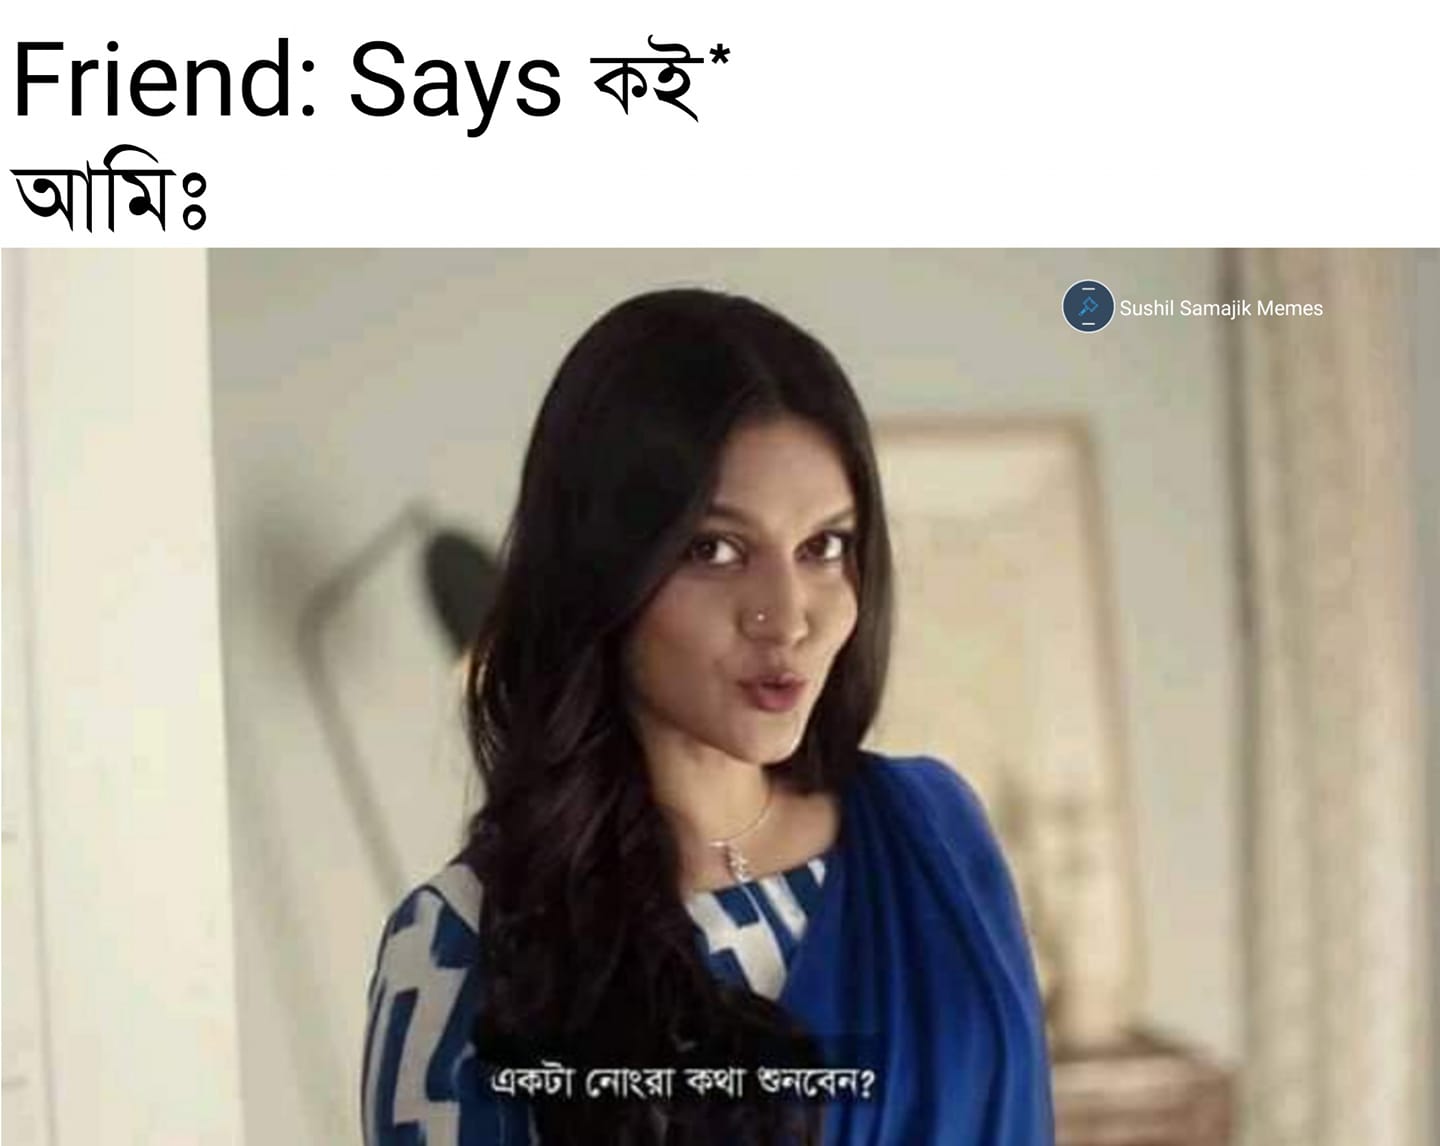
Caption: Friend: Says  কই*   আমিঃ    একটা নোংরা কথা শুনবেন ?
Label: non-hate